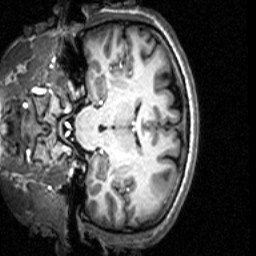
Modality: T1w
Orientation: coronal
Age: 22
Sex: male